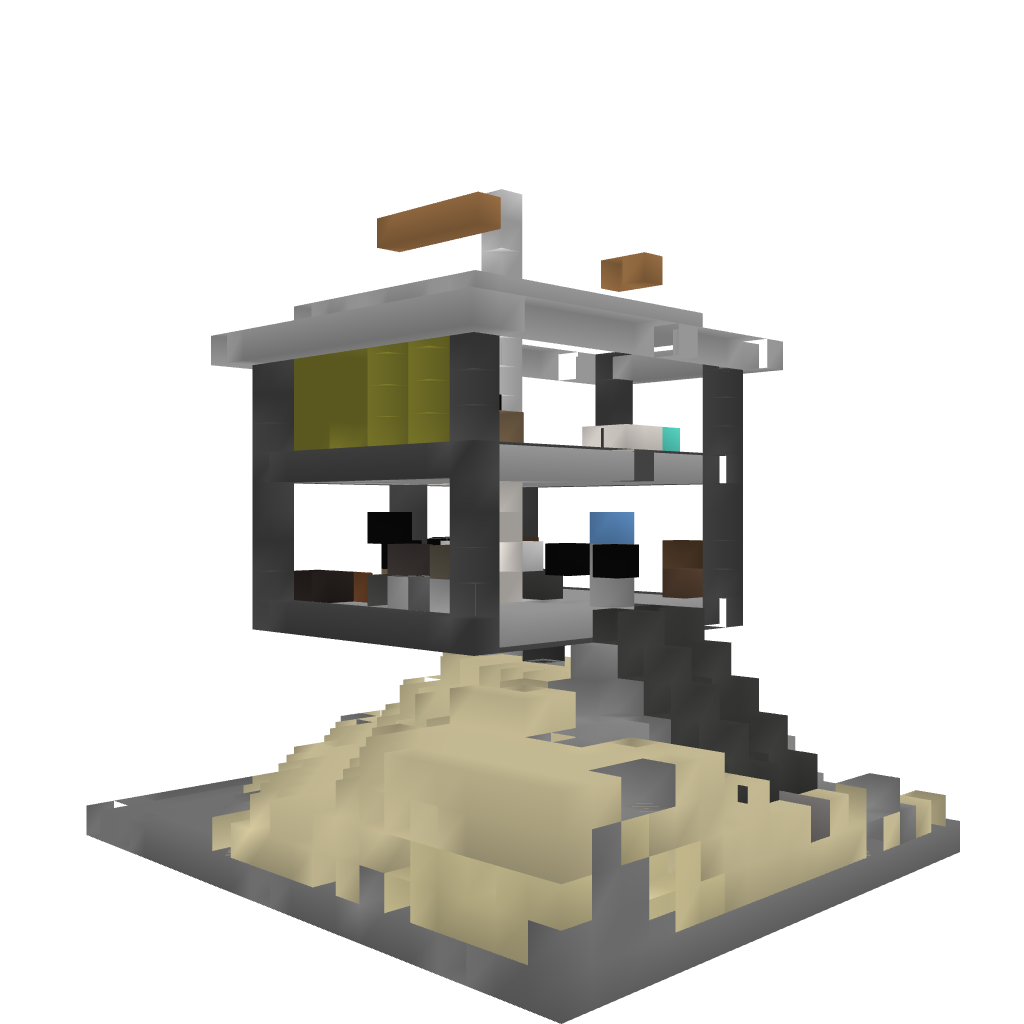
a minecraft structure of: Modern beach house